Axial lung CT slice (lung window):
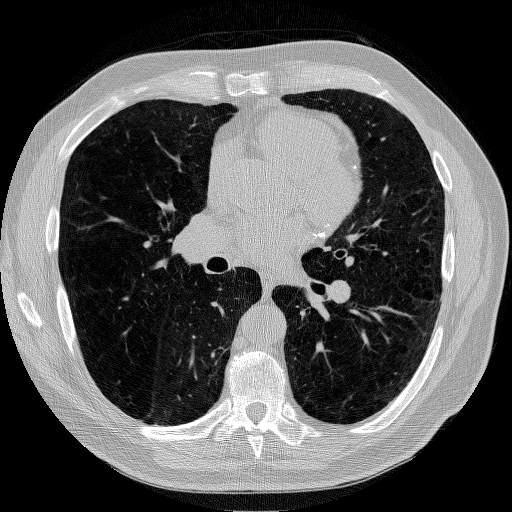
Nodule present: no